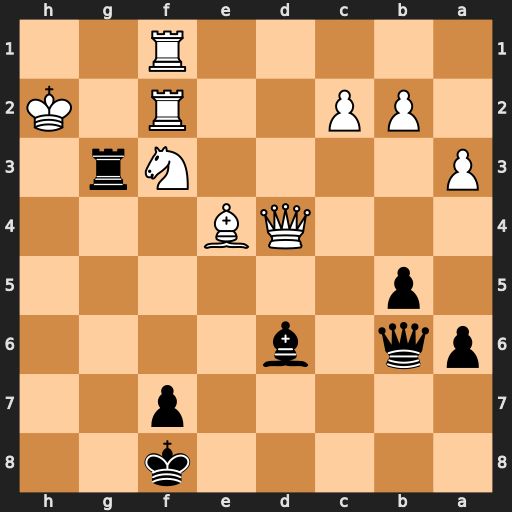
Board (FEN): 5k2/5p2/pq1b4/1p6/3QB3/P4Nr1/1PP2R1K/5R2
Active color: b
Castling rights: -
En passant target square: -
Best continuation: Rxf3+ Qxd6+ Qxd6+